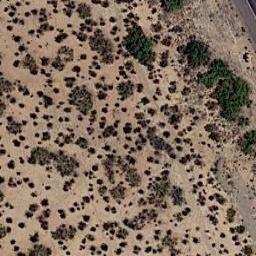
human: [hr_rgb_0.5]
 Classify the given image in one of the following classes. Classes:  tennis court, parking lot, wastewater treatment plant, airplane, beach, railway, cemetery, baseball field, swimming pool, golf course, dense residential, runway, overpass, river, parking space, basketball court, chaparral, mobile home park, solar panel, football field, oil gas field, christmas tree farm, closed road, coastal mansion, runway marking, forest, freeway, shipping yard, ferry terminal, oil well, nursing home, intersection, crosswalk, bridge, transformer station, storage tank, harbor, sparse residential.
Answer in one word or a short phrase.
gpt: chaparral